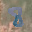
Label: 8